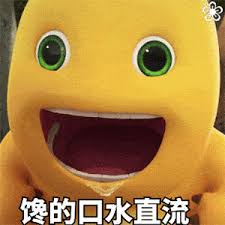
Label: nailong